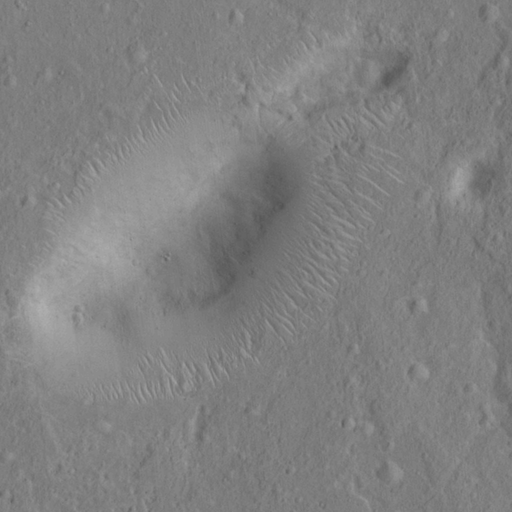
Objects detected: cone, cone